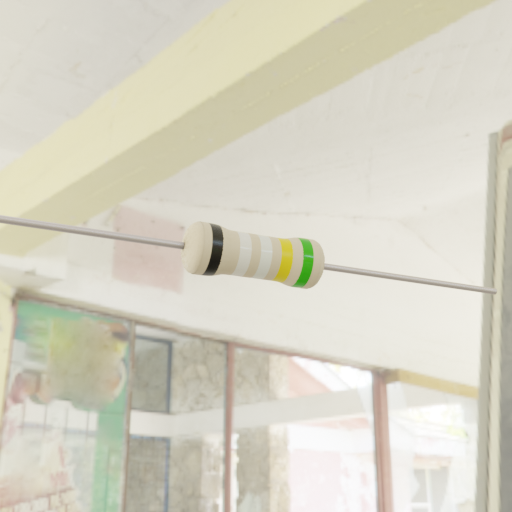
Resistor colour bands (in order): black, white, white, yellow, green